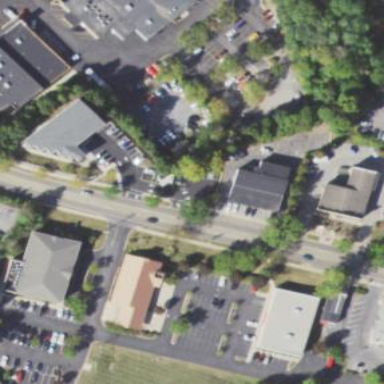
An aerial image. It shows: Retail area.